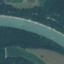
Land use / land cover class: River